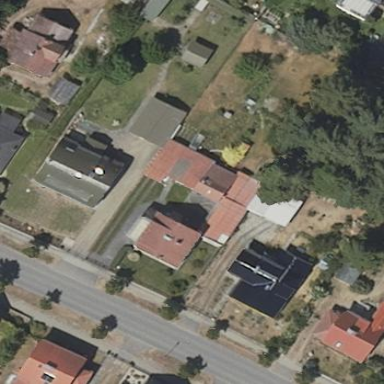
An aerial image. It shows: Shed.